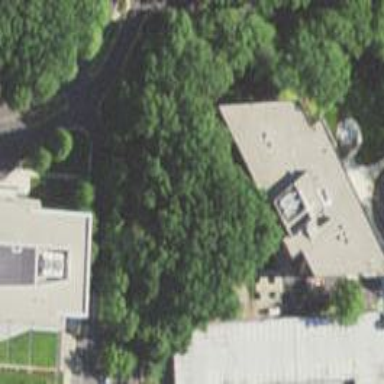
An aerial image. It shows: Office building.